Field crop: tomato
Growth stage: 1
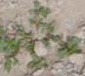
Species: portulaca